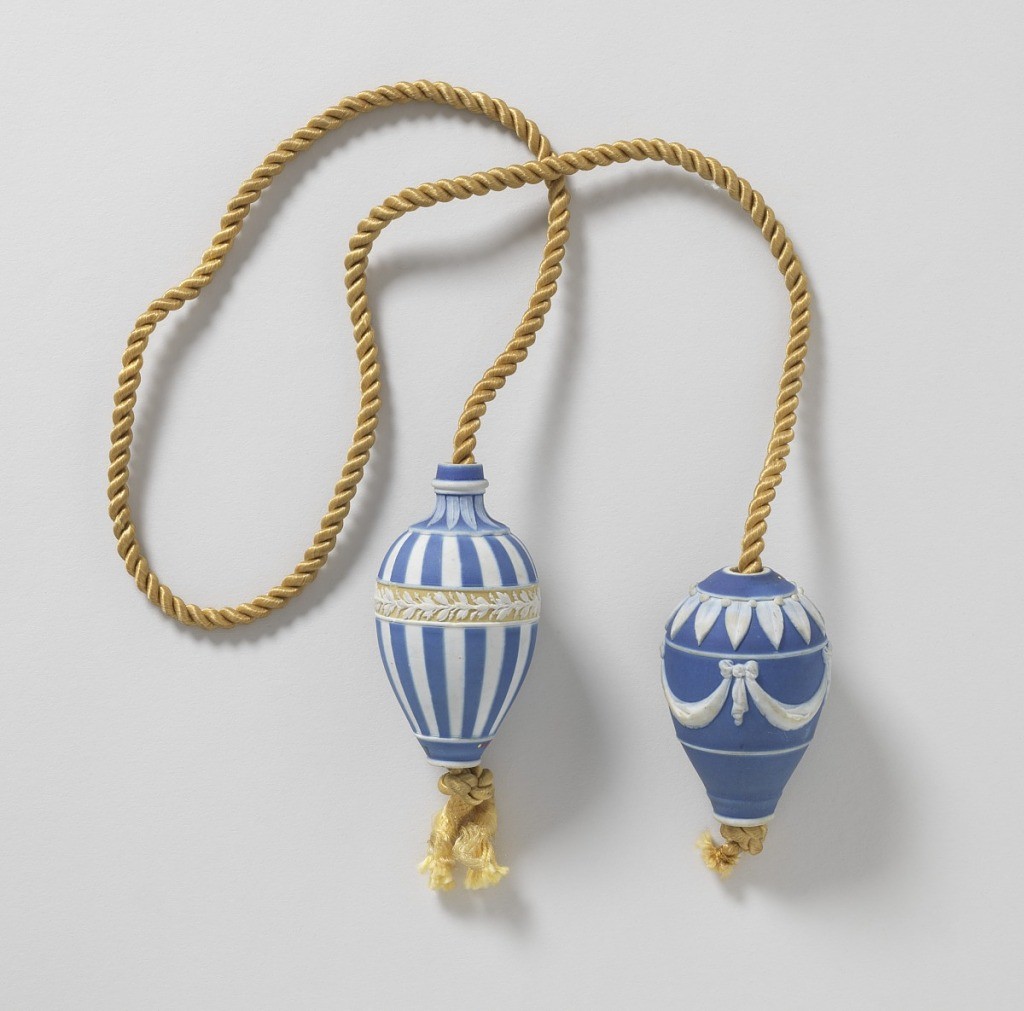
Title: Bell pull
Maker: Thomas Bentley, English, 1730 – 1780
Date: ca. 1780
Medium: Tinted and molded stoneware (Jasperware)
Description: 1952-166-109: Blue and white jasperware baluster shapes, pierced...;     1952-166-110: Baluster shape, pierced longitudinally for passage...